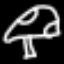
Label: mushroom